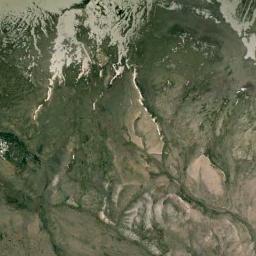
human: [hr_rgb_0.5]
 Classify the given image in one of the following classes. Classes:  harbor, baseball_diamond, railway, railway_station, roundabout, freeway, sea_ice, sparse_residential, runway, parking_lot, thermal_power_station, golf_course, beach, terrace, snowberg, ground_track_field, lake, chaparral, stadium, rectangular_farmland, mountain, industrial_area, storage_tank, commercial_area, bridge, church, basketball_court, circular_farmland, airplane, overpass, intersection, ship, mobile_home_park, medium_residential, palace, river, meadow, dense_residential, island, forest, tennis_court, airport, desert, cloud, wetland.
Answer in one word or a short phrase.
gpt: mountain